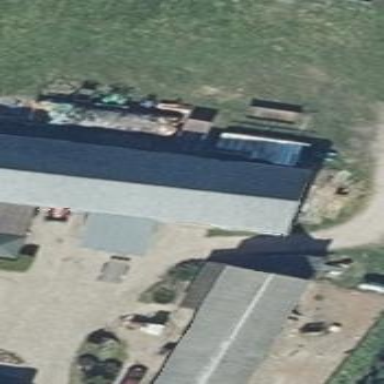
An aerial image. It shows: Flat-roofed farm auxiliary building.